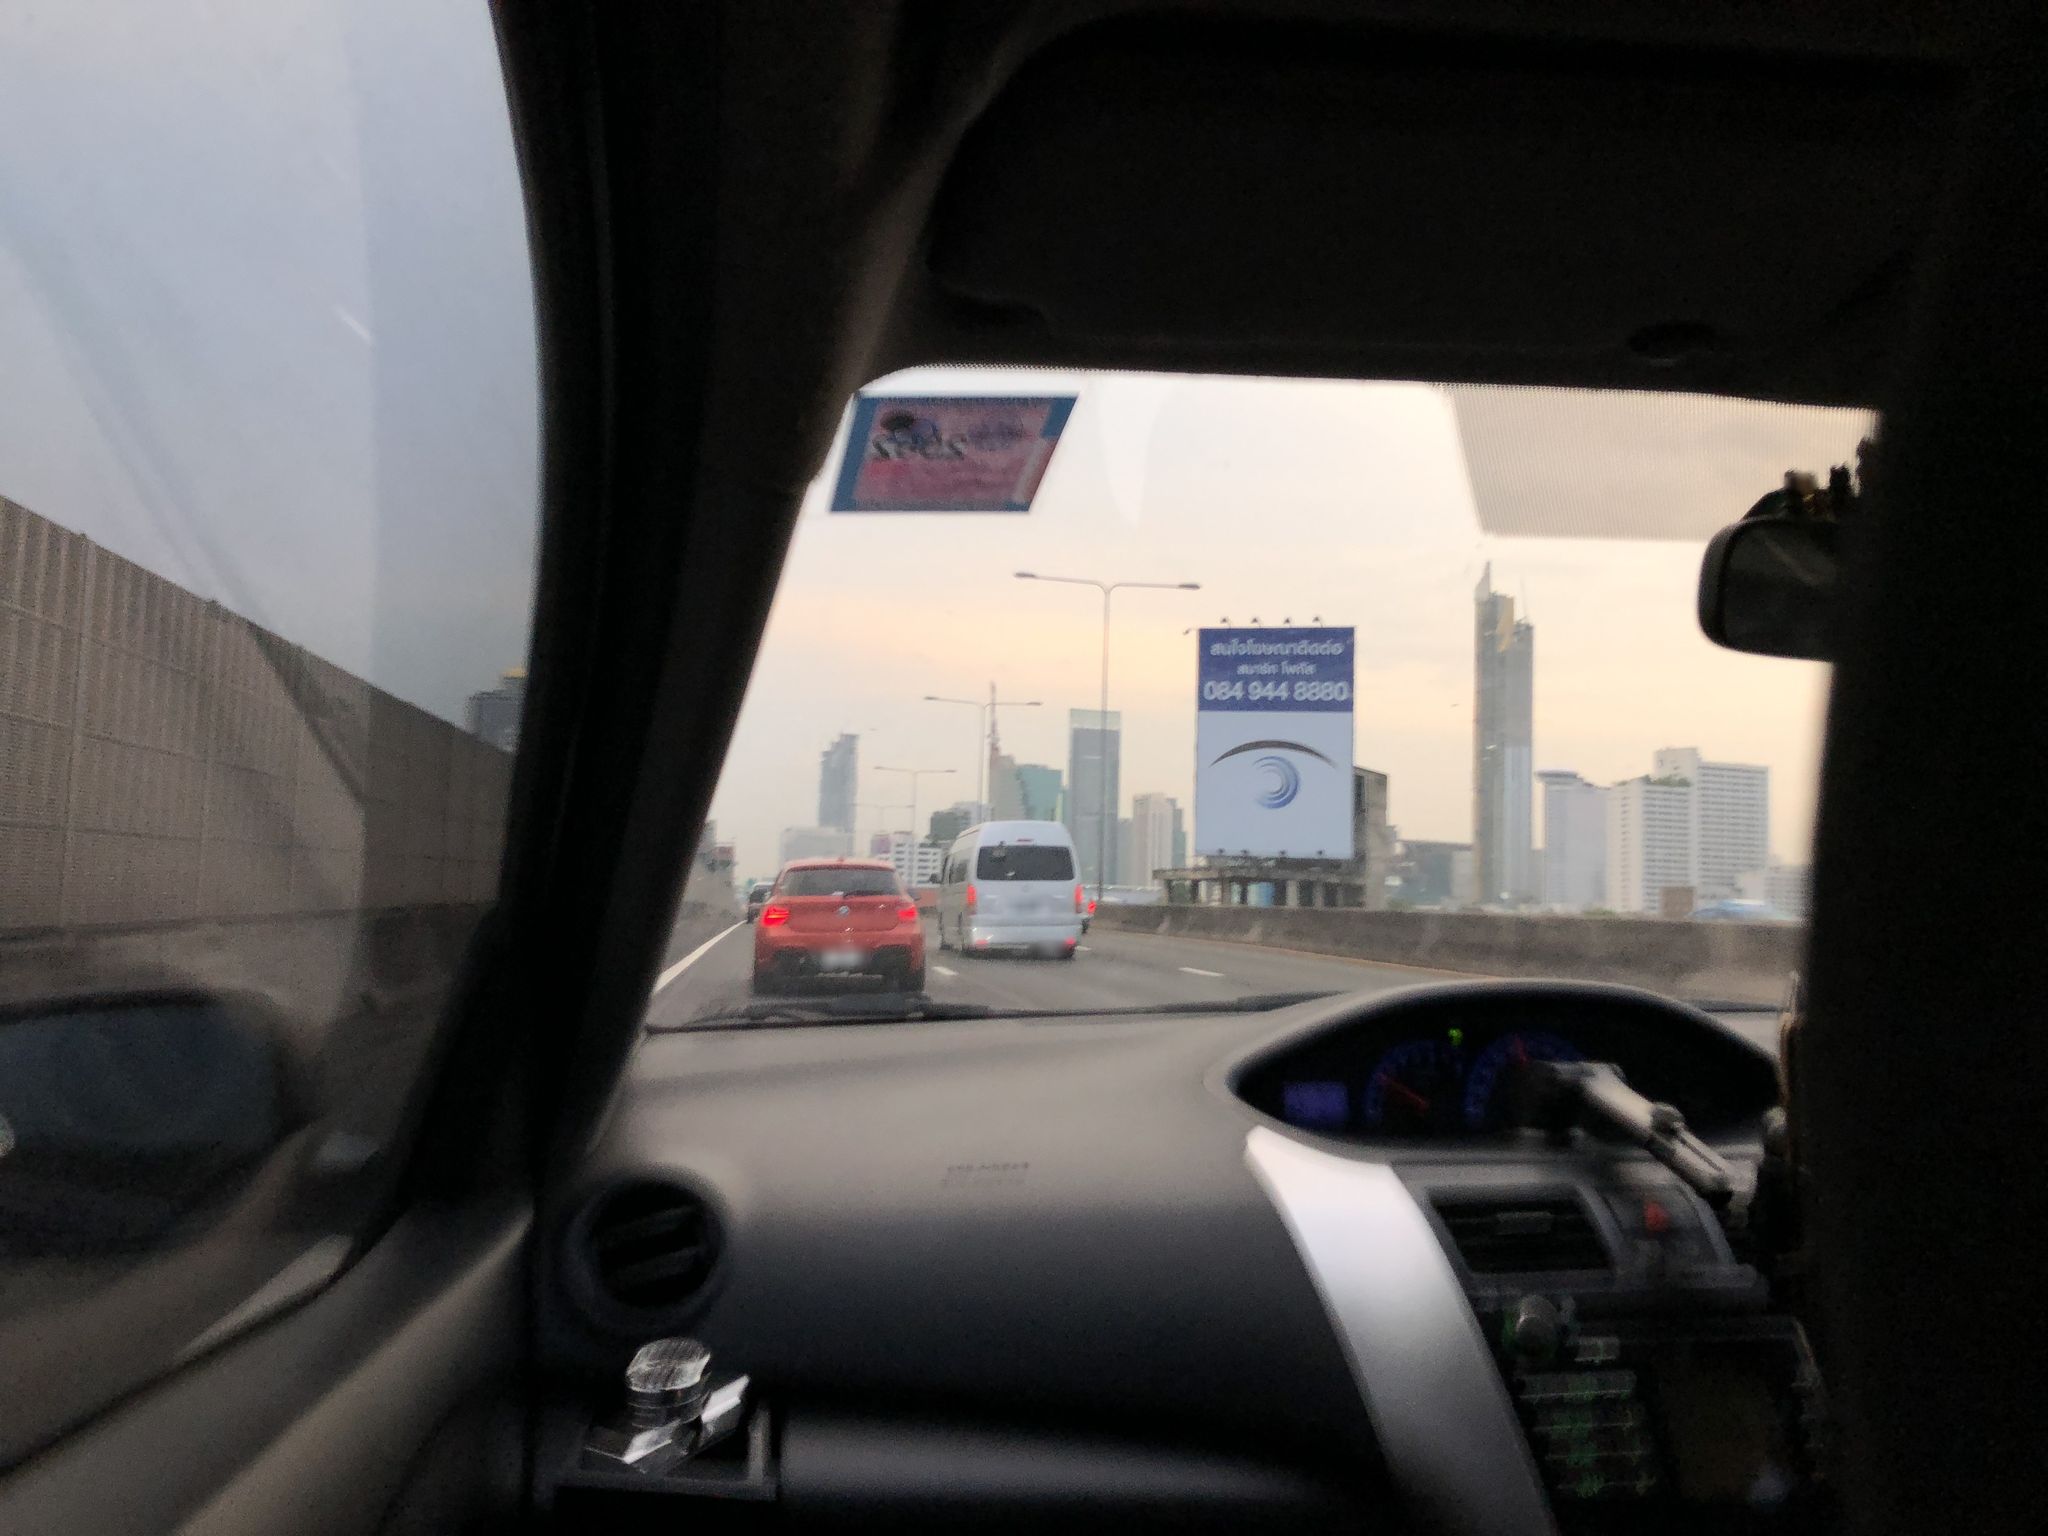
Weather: snowy
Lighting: dusk/dawn
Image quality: slightly poor
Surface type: driving surface
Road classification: secondary
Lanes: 2
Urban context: urban centre
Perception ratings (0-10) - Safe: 7.55, Lively: 9.18, Beautiful: 4.52, Boring: 4.11, Depressing: 2.16, Wealthy: 7.76